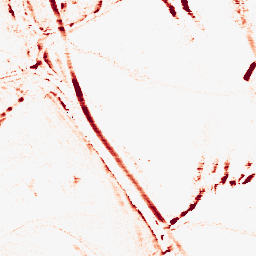
Category: morphological
Decomposition family: morphological_rect
Decomposition parameters: operation: opening
width: 10
height: 3
Upsampling method: regularized
Upsampling parameters: scale: 4
lambda_reg: 0.001
Upsampling scale: 4